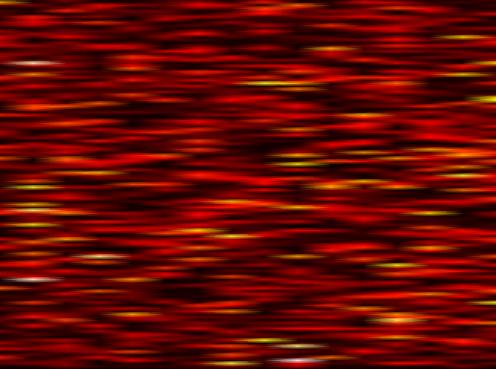
Label: WOLA